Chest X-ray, PA view. Patient: 66 years old, sex M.
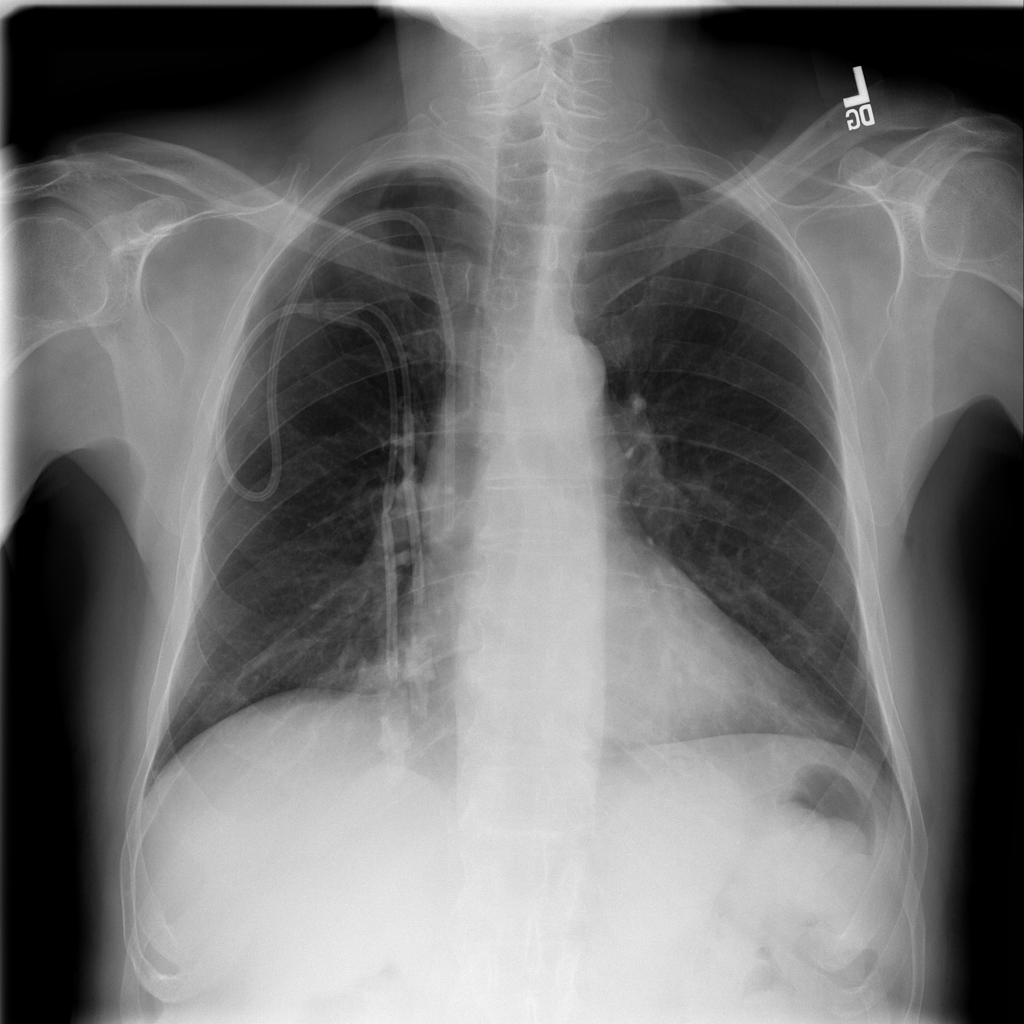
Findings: Infiltration